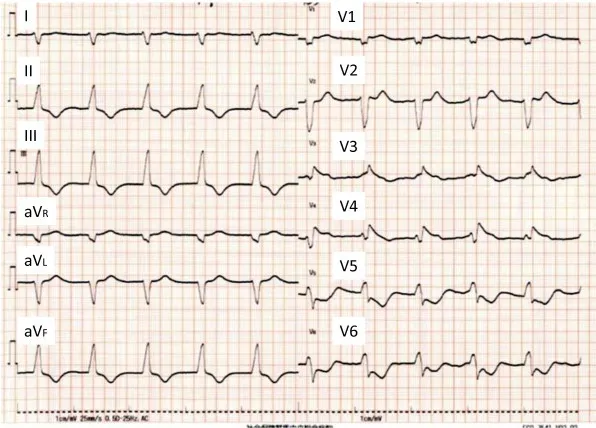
Electrocardiography on admission. Electrocardiography showed atrial fibrillation and an accelerated idioventricular rhythm (62 beats/min), suggesting complete atrioventricular block.
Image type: electrography (ekg)